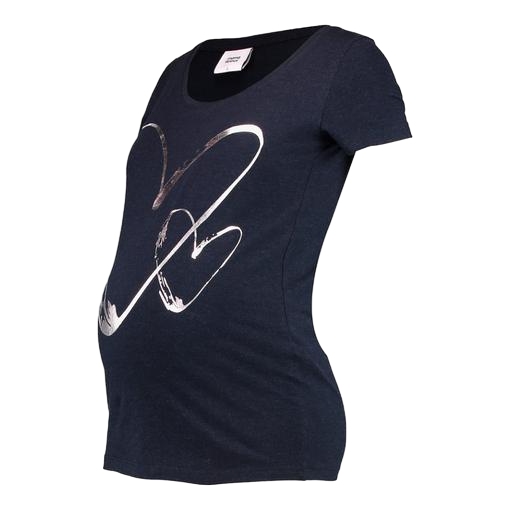
maternity/nursing tee, heart print t-shirt, blue maternity top embroidery, white background